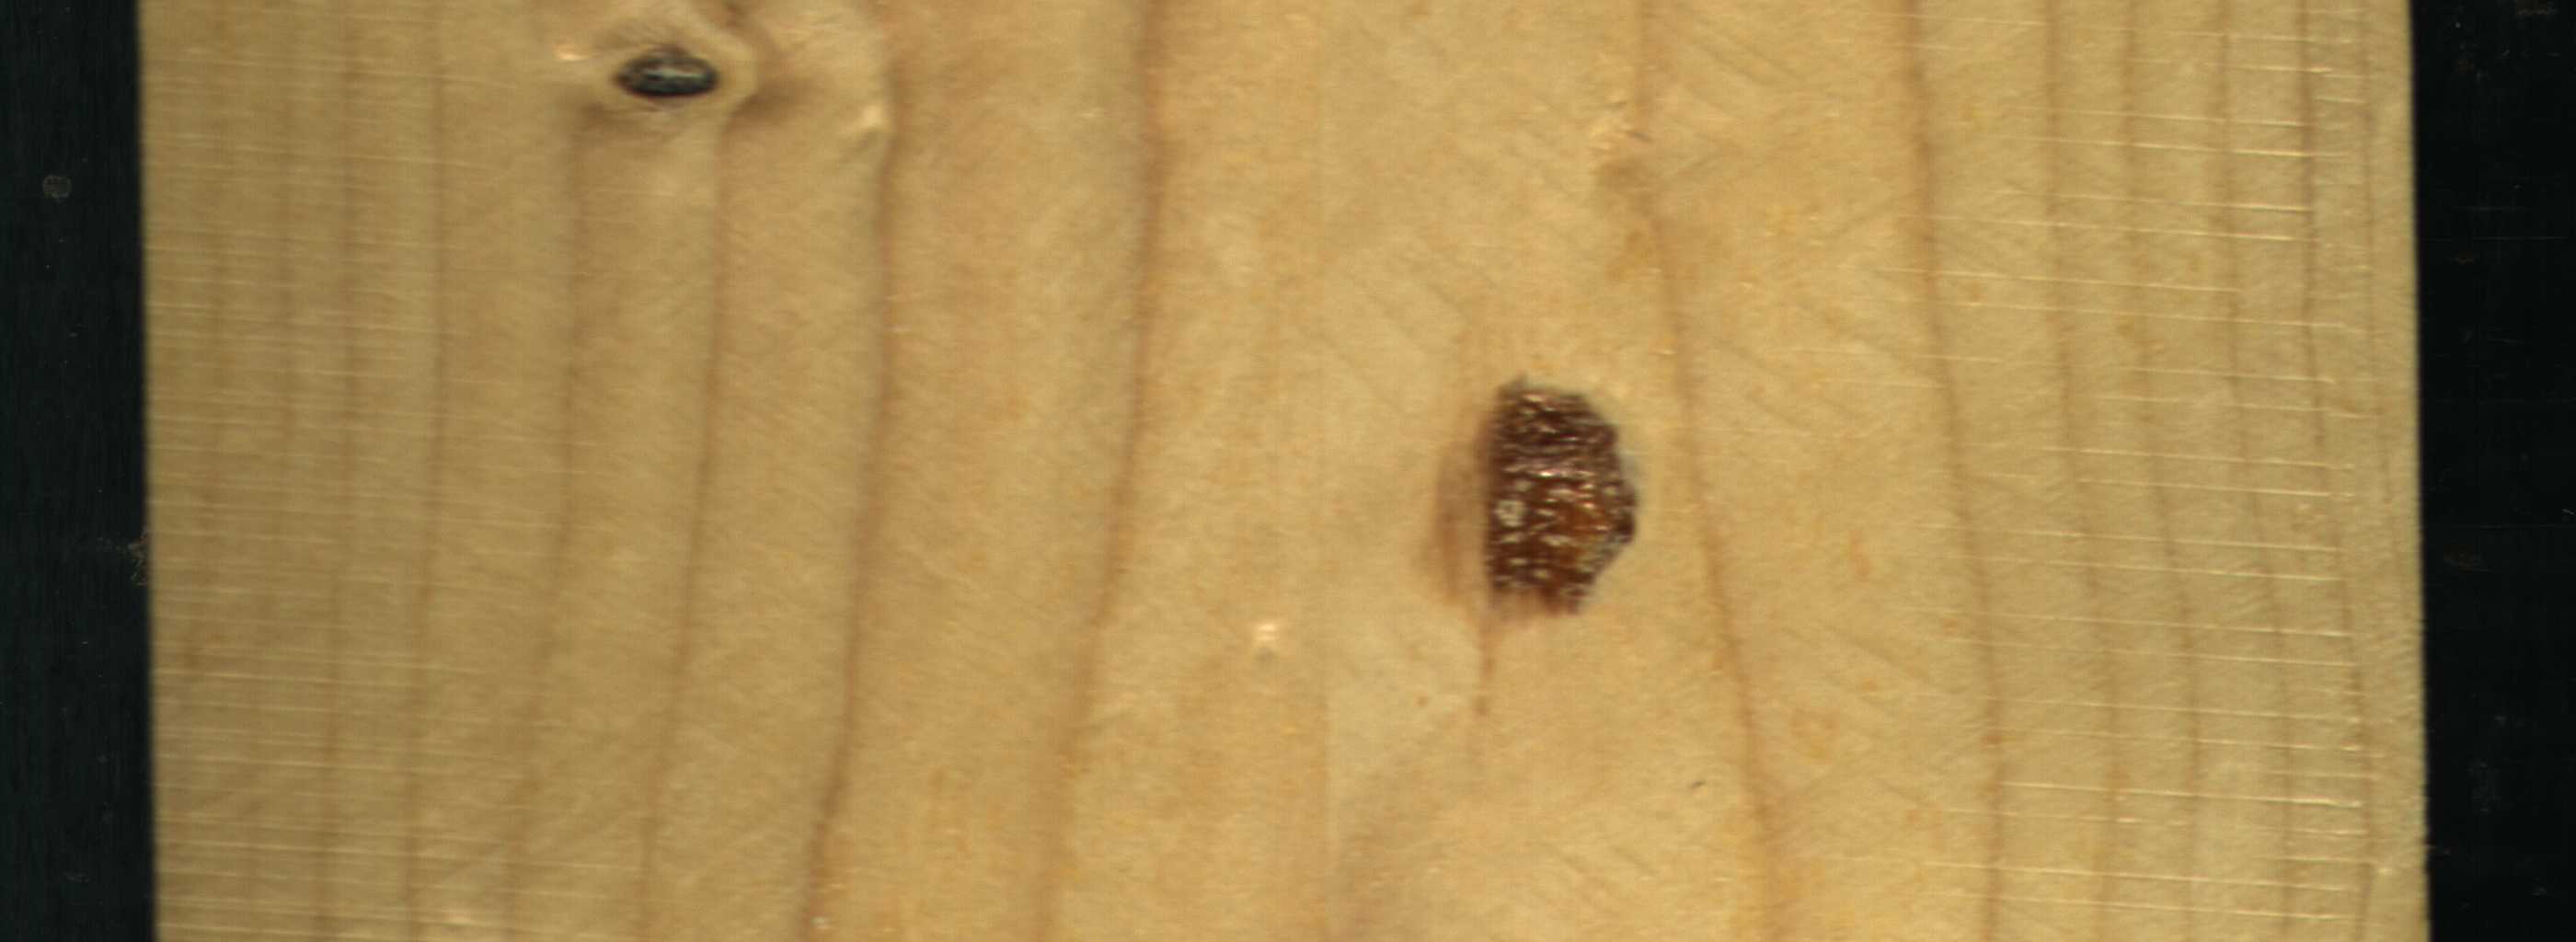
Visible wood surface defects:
resin
Dead_Knot